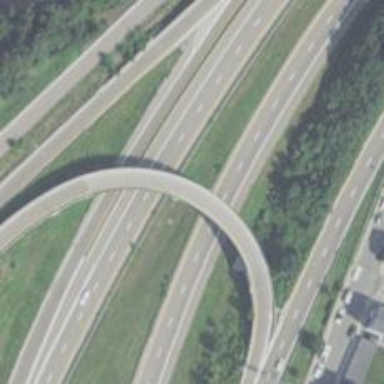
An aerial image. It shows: Primary link highway crossing bridge.